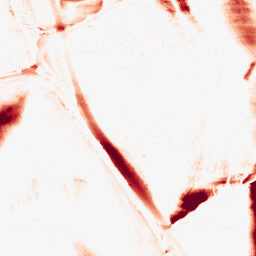
Category: morphological
Decomposition family: morphological_ellipse
Decomposition parameters: operation: opening
width: 10
height: 50
Upsampling method: bspline
Upsampling parameters: scale: 2
Upsampling scale: 2